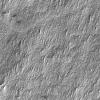
Atmospheric dust classification: not_dusty